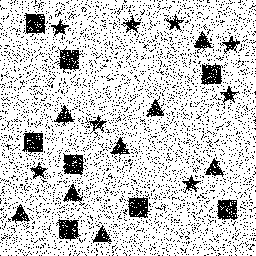
Squares: 8
Triangles: 8
Stars: 8
Total shapes: 24